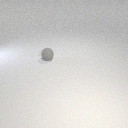
small gray rubber sphere